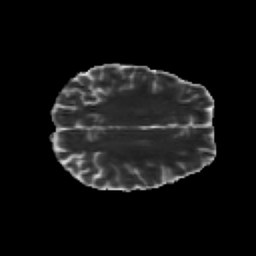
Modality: MD
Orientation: axial
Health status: healthy
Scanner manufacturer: siemens
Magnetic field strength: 3 T
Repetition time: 10 s
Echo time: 0.092 s